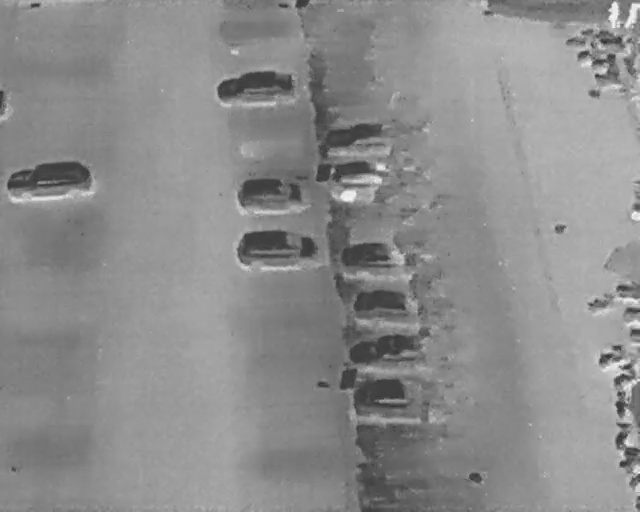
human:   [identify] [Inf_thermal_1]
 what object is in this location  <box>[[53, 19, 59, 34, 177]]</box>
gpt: <ref>1 medium car at the top</ref>

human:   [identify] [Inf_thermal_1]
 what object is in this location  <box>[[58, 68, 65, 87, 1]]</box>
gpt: <ref>1 large car at the bottom</ref>

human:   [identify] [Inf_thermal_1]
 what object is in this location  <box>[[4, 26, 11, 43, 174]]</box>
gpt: <ref>1 large car at the left</ref>

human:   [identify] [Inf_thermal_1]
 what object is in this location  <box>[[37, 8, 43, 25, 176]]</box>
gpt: <ref>1 large car at the top</ref>

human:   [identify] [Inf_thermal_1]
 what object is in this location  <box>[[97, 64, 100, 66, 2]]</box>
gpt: <ref>1 small bicycle at the right</ref>